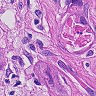
Metastatic tissue present: yes